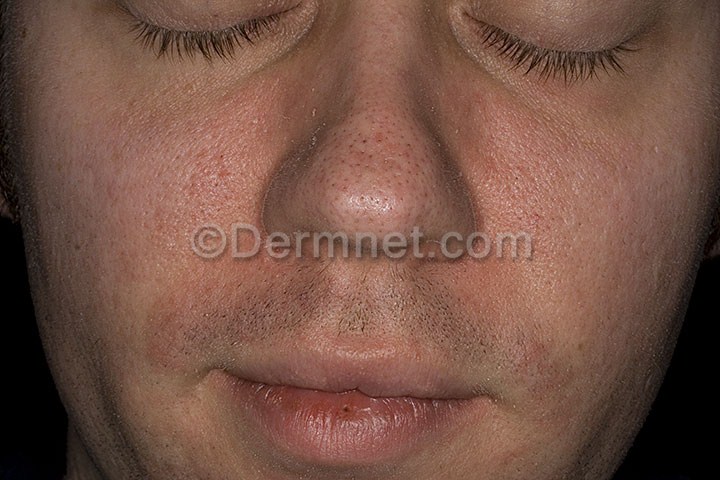
Disease: Psoriasis pictures Lichen Planus and related diseases